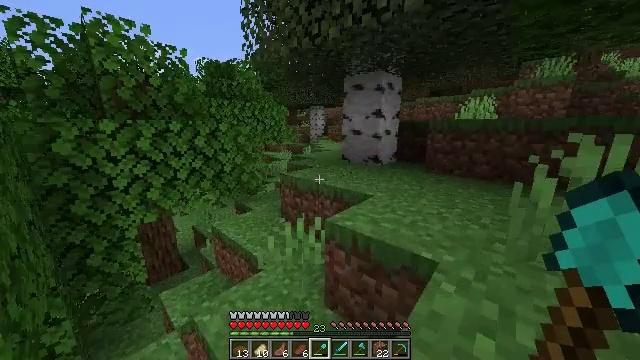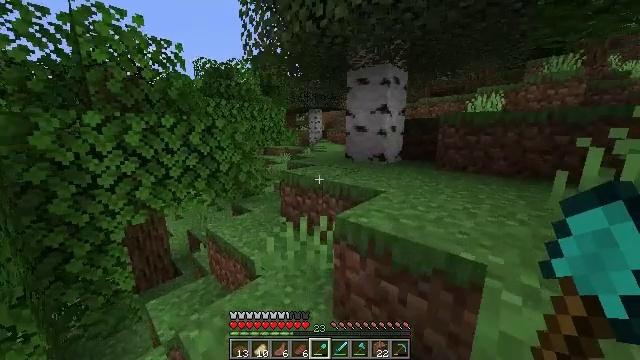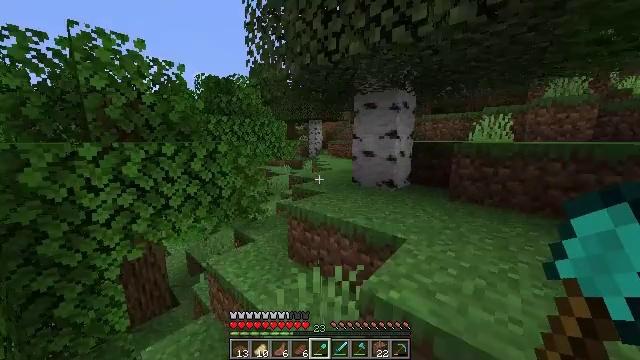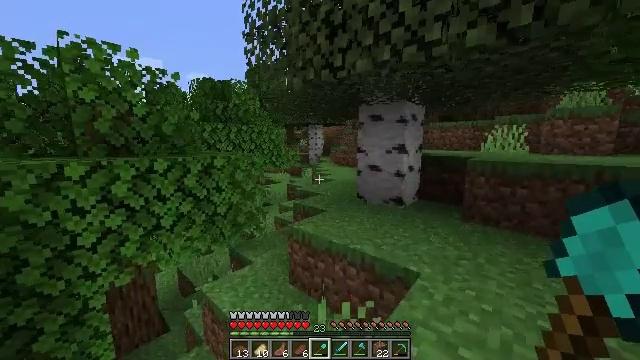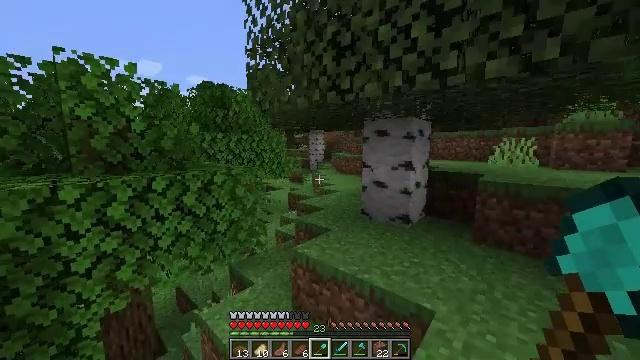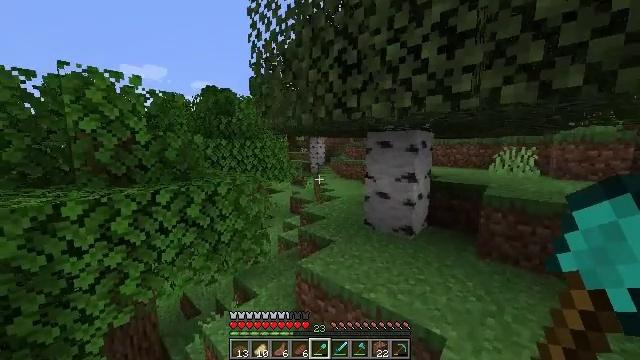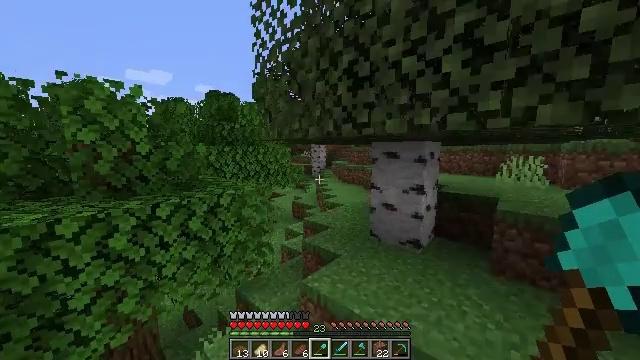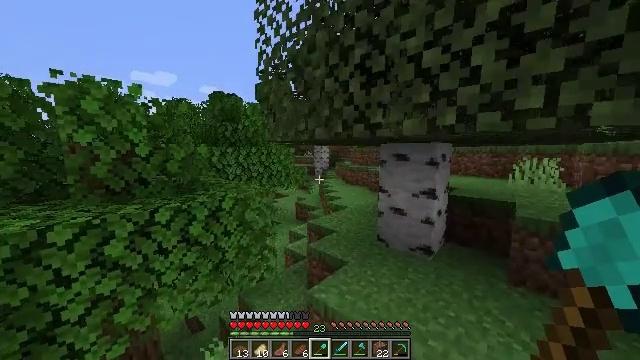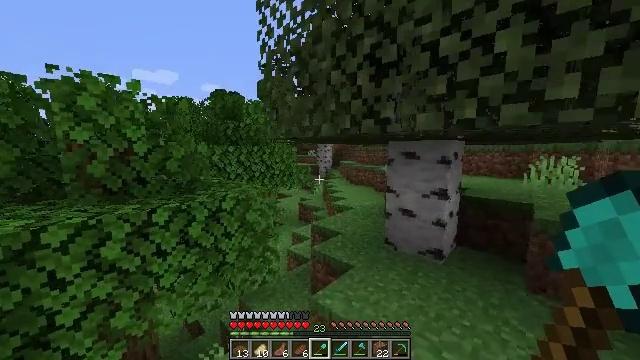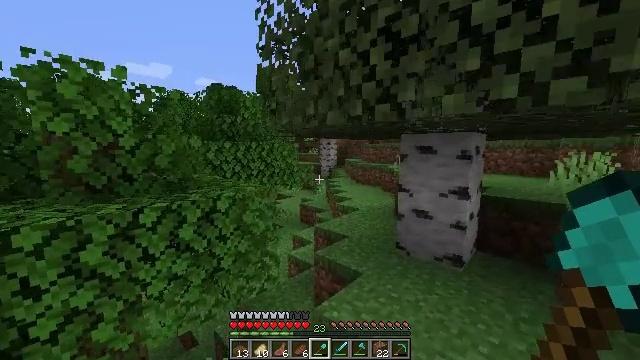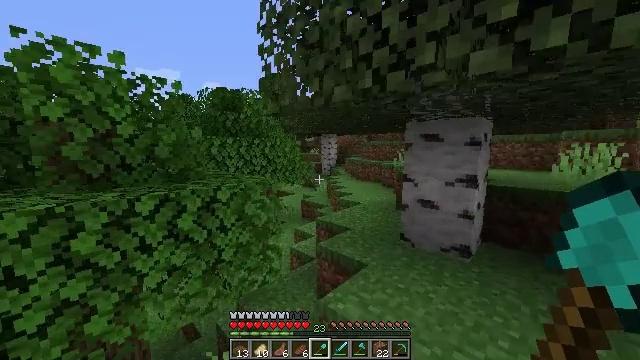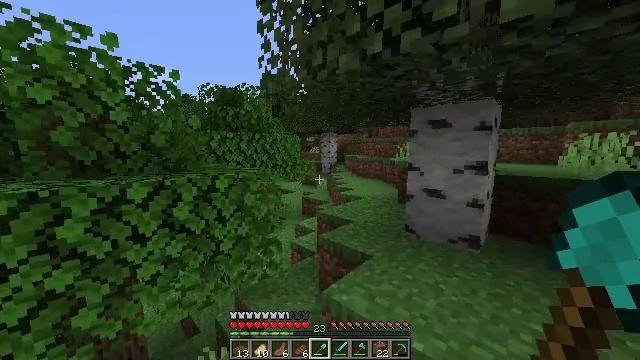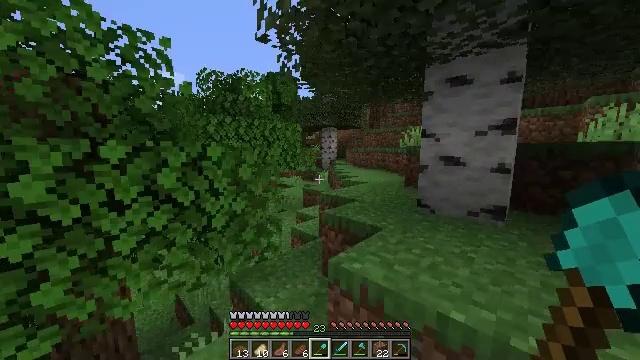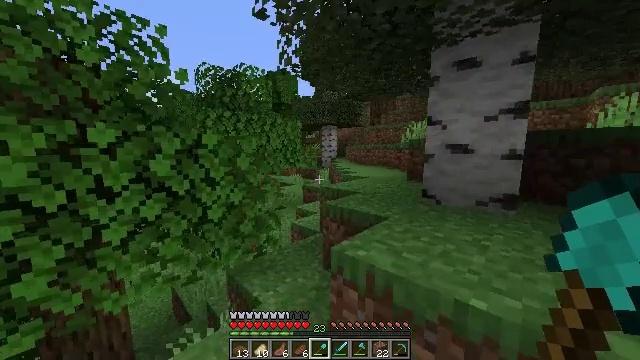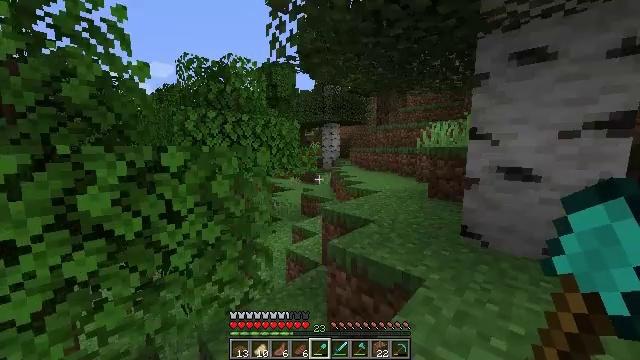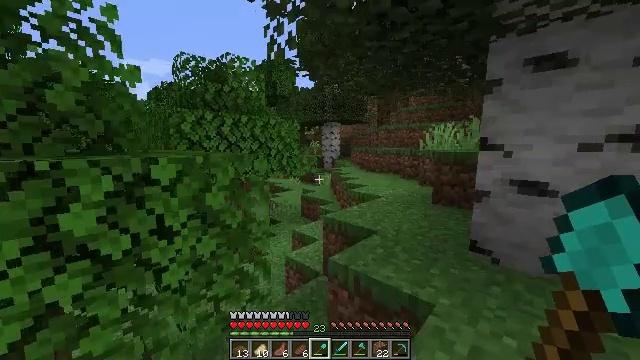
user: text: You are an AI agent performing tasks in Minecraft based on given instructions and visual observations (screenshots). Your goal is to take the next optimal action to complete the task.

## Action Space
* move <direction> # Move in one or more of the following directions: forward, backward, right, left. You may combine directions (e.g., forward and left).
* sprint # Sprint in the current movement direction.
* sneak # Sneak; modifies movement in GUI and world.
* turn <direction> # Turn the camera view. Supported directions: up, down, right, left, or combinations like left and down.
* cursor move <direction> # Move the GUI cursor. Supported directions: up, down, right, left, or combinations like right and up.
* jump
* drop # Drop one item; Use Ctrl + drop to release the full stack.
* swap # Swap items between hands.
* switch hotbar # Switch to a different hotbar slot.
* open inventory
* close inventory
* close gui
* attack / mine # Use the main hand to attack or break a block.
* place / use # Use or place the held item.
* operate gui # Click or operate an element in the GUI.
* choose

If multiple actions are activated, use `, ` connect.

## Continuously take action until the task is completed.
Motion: motion action
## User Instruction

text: Combat the cow.
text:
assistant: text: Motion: move forward, turn up, jump
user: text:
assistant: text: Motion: move forward, sprint, turn up, jump
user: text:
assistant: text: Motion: move forward, sprint, turn up, jump
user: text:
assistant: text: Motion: move forward, sprint, jump
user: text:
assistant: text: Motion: move forward, sprint, jump
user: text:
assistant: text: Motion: move forward, sprint, jump
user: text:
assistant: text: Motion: move forward, jump
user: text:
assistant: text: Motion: move forward, jump
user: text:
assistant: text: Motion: move forward, jump
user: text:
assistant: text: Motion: move forward, jump
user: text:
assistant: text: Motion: move forward, jump
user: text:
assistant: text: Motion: move forward, jump
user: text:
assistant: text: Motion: move forward, sprint, jump
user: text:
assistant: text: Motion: move forward, sprint, jump
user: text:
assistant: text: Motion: move forward, sprint, jump
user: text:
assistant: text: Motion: move forward, sprint, turn down, jump
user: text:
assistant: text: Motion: move forward, sprint, jump
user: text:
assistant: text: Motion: move forward, jump
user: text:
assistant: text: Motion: move forward, turn right, jump
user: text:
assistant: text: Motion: move forward, turn right, jump
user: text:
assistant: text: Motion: move forward, turn right, jump
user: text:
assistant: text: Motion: move forward, turn right
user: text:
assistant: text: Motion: move forward
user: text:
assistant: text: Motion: move forward
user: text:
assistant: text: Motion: move forward
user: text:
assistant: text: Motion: move forward
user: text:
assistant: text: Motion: move forward, sprint
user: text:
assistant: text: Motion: move forward, sprint, turn left
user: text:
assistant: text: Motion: move forward, sprint, turn left
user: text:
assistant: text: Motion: move forward, sprint